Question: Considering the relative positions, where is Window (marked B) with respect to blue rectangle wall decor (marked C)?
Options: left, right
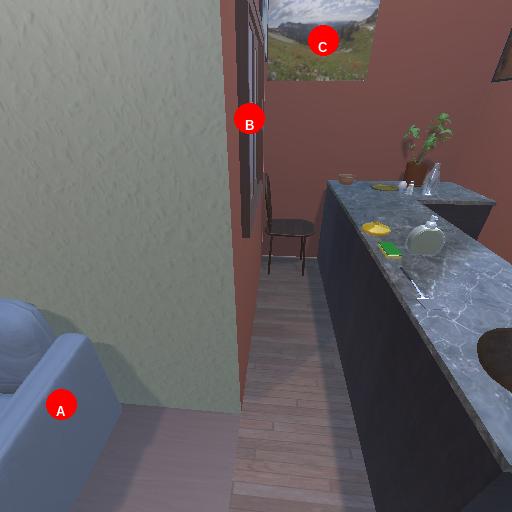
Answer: left